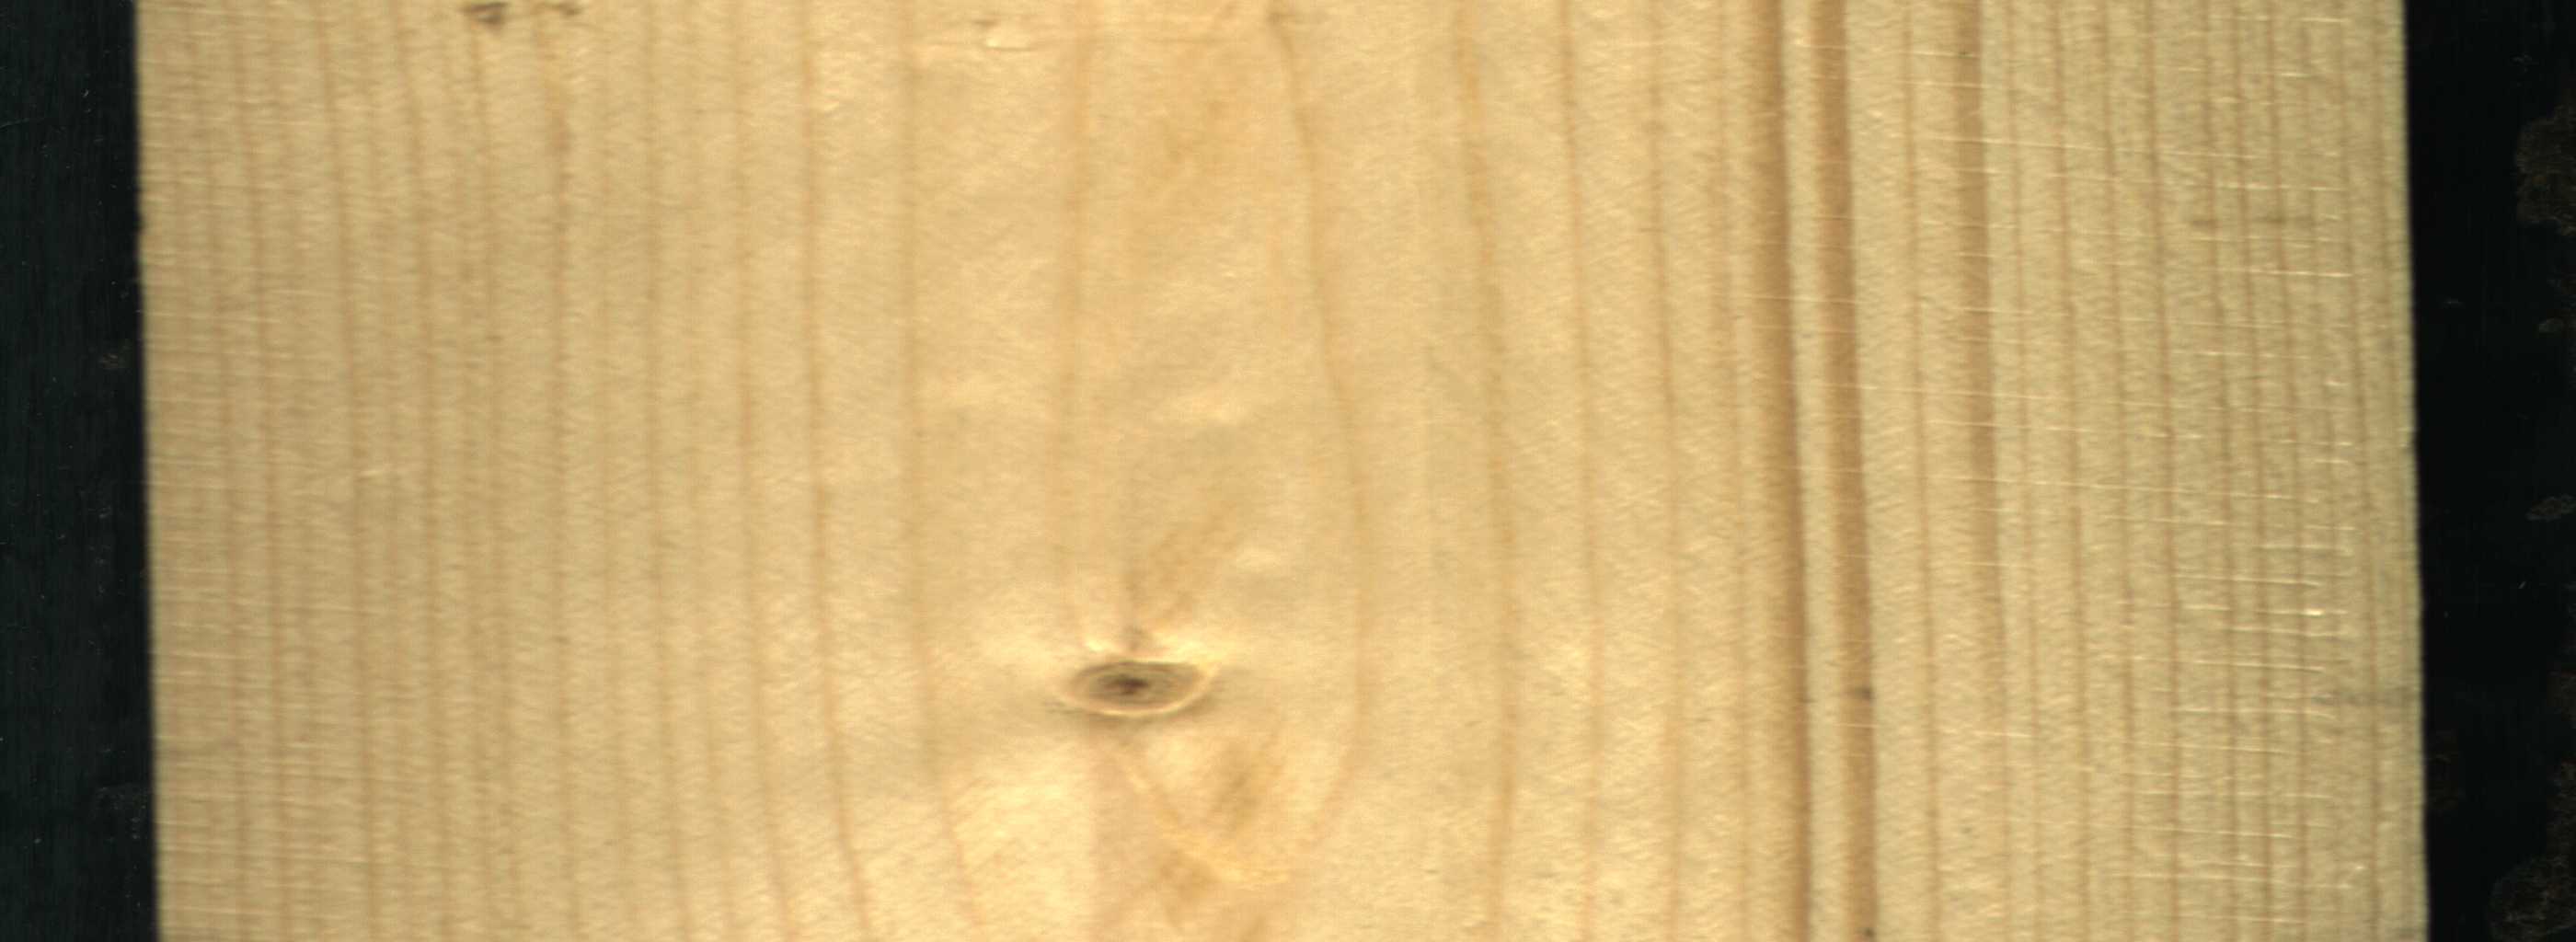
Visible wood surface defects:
Live_Knot